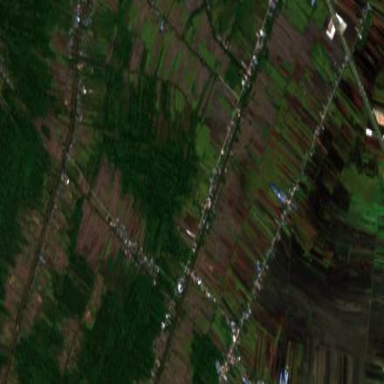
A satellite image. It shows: Farmland with rice crops being cultivated. The rice field is used to produce rice.